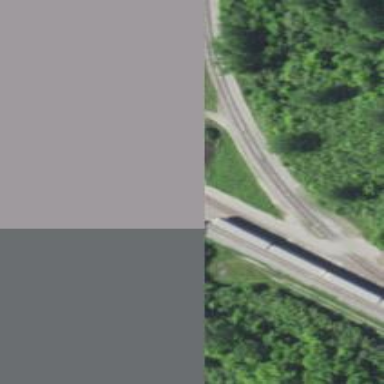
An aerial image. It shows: Railway crossing.